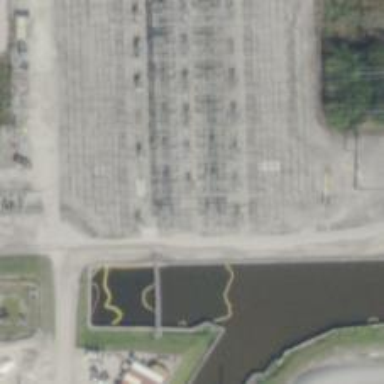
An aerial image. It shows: Switch used for power control.